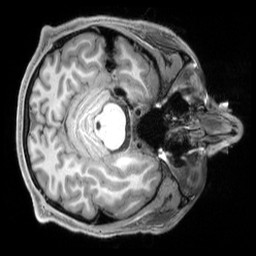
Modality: T1w
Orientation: axial
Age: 25
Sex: male
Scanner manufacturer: siemens
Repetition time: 2.3 s
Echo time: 0.00229 s